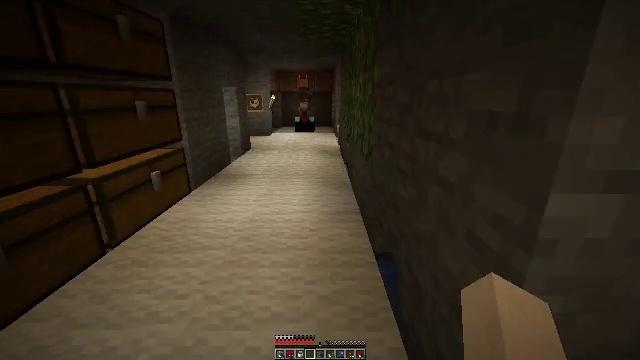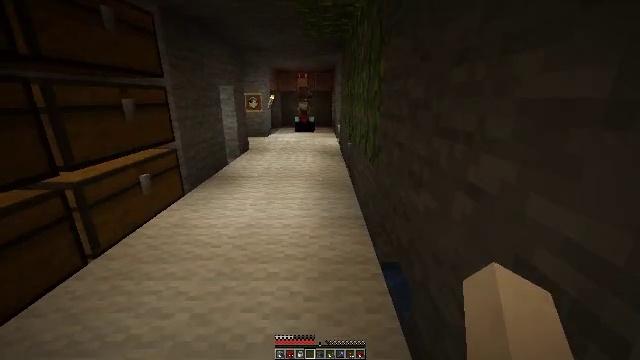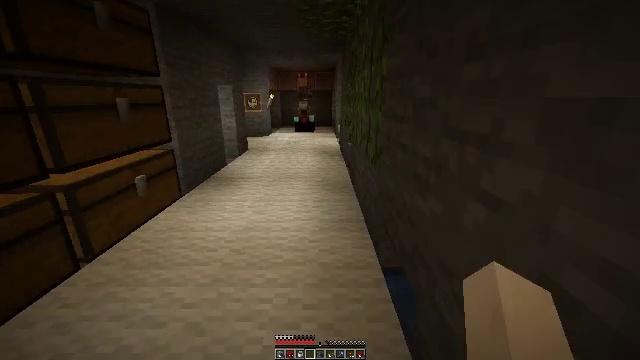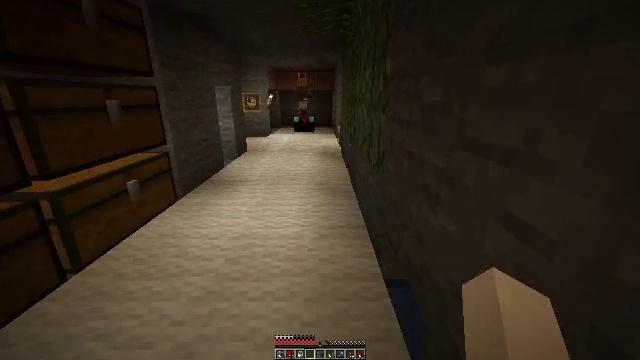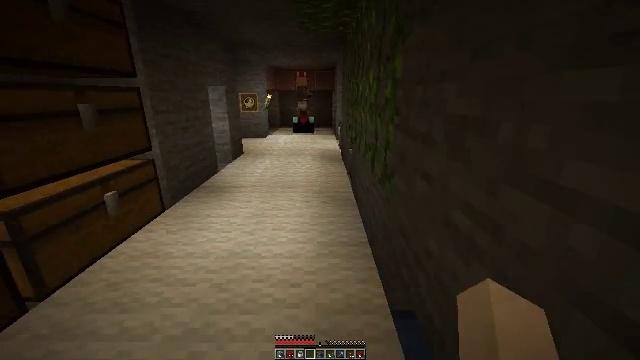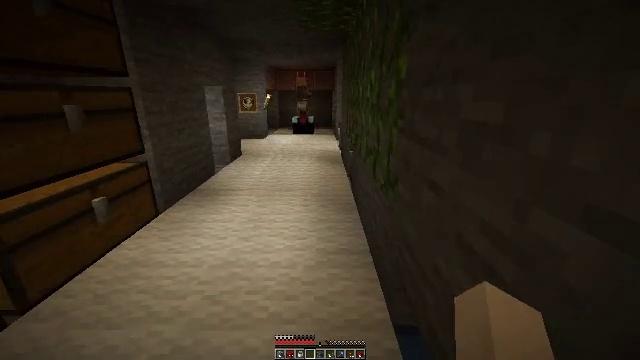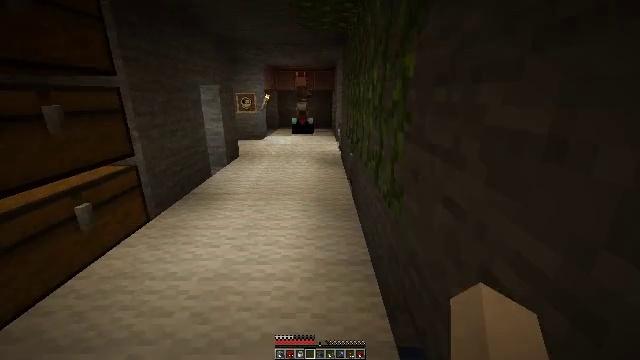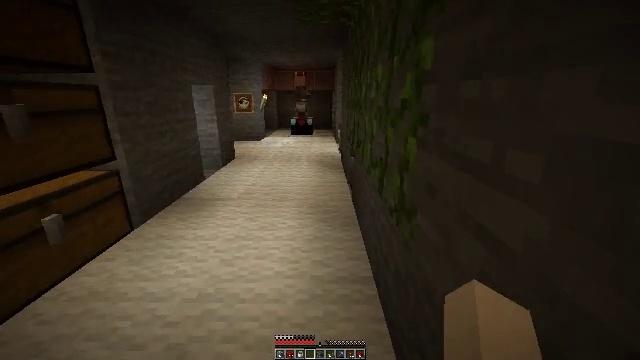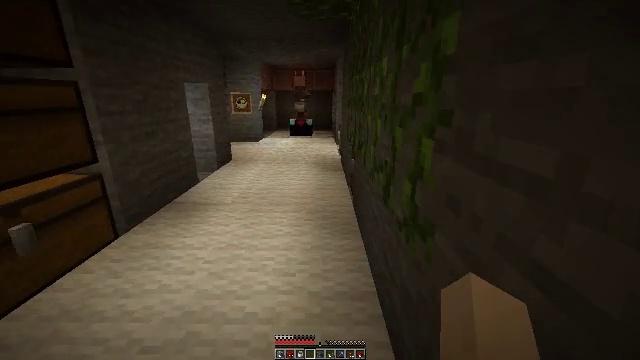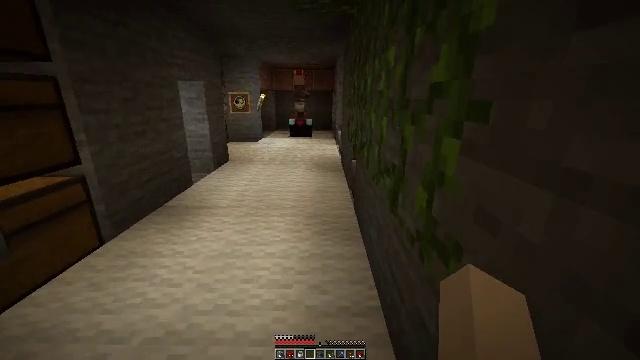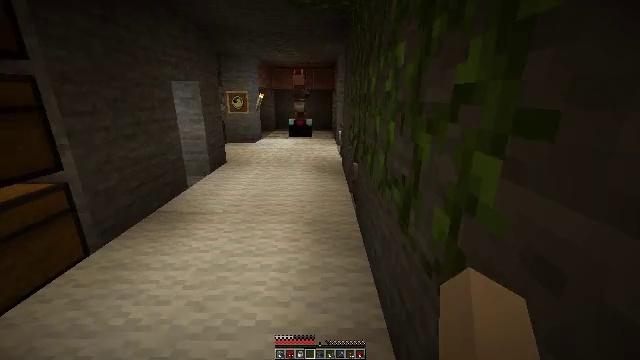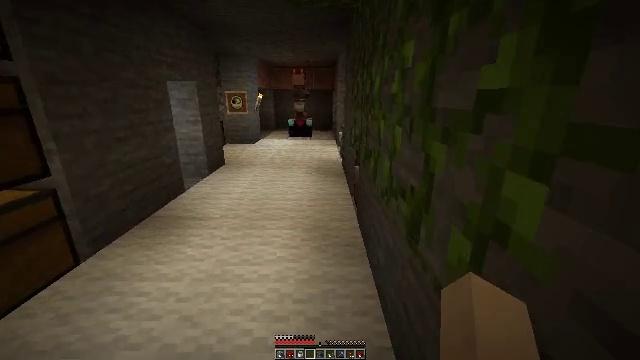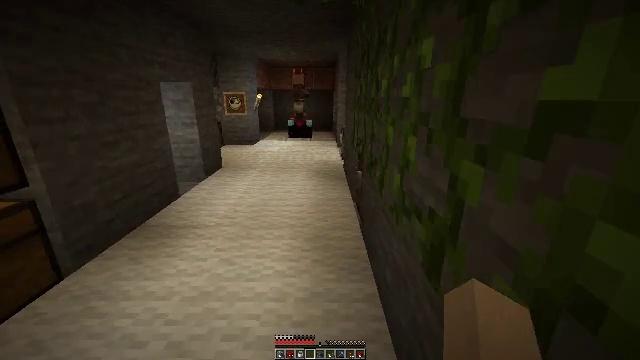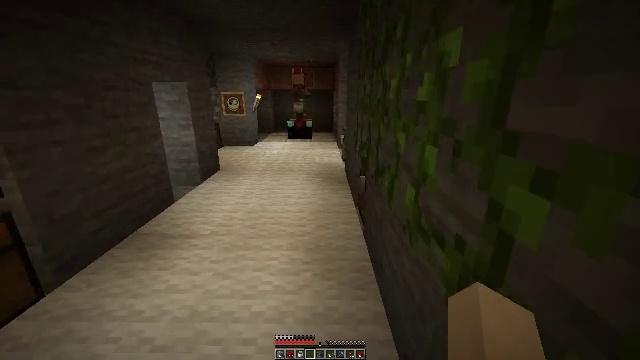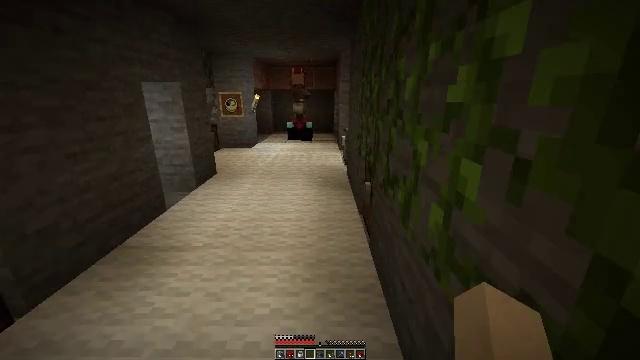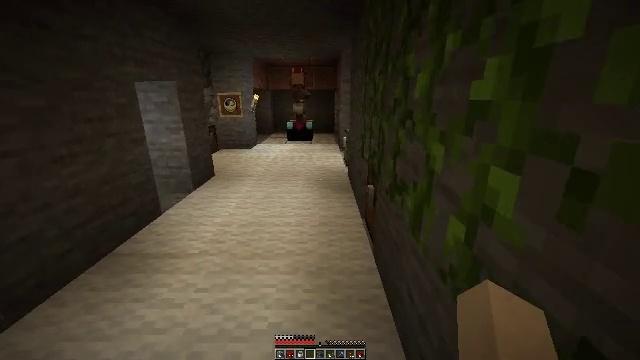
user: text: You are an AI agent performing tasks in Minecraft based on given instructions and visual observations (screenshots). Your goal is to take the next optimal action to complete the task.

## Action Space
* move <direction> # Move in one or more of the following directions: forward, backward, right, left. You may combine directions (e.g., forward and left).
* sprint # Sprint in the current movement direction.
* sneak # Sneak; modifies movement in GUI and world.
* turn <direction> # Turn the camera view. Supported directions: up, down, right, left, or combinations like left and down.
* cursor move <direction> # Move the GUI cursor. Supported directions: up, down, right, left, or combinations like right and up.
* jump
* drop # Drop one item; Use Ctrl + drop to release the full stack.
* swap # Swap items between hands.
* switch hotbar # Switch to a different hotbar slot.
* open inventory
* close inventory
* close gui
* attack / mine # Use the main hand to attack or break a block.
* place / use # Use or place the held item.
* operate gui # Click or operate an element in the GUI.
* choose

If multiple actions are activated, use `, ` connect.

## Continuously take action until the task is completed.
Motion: motion action
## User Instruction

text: Attack the grindstone to break it.
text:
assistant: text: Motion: move forward
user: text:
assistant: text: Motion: move forward
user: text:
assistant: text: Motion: move forward
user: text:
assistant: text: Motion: move forward
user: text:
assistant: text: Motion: move forward
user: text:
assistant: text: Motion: move forward
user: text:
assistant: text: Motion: move forward
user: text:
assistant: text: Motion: move forward
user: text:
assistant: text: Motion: move forward
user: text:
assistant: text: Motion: move forward
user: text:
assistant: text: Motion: move forward
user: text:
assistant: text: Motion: move forward
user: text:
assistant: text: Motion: move forward
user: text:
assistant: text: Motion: move forward
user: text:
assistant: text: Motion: move forward
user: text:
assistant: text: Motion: move forward
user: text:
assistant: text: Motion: move forward
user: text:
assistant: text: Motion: move forward
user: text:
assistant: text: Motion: move forward, turn left
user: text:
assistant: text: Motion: move forward, turn left
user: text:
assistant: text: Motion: move forward, turn left
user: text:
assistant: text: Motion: move forward, turn left
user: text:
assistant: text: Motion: move forward
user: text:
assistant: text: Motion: move forward
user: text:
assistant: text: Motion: move forward
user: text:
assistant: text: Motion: move forward
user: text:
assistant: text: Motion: move forward
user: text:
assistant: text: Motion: move forward
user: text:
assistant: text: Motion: move forward
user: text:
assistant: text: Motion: move forward